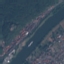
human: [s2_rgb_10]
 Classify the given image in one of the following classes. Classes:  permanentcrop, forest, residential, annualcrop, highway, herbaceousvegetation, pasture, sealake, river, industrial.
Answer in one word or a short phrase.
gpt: River